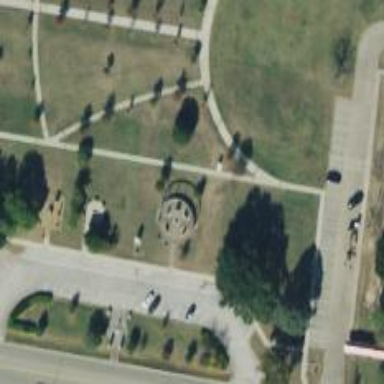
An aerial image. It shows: Memorial site with historic significance.